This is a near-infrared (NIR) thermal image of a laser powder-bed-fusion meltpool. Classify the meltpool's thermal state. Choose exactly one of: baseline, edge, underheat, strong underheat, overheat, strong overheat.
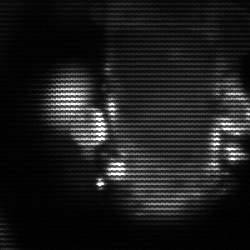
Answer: strong underheat